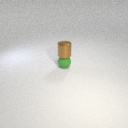
small brown metal cylinder above small green rubber sphere